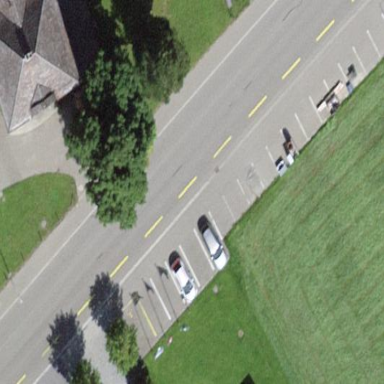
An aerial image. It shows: Street side parking area.